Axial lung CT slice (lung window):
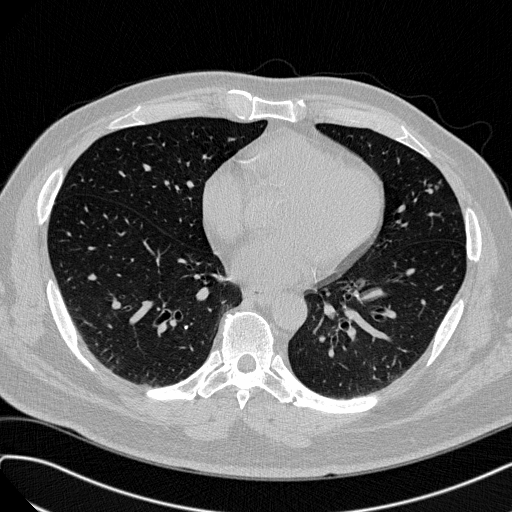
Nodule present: no